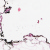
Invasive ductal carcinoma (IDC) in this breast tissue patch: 0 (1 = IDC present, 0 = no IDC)